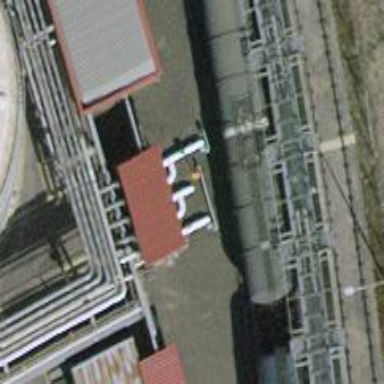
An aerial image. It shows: Pipeline structure.